【题型】解答题　【知识点】解析几何　【难度】medium
如图所示，已知开口方向向上、顶点在原点的抛物线上的纵坐标为 1 的点 $M$ 到焦点 $F$ 的距离为 2。

(1) 求抛物线的方程；

(2) 已知 $P$ 是直线 $l: y = 2x - 8$ 上的动点，$PA$，$PB$ 为抛物线的两条切线，$A$，$B$ 为切点。
① 求证：直线 $AB$ 过定点；
② 抛物线上是否存在定点 $C$ 使得以 $AB$ 为直径的圆过定点 $C$？若存在，求出点 $C$ 的坐标，若不存在，请说明理由。
【解答】
{【解】}

(1) 设抛物线方程为 $x^2 = 2py$，由抛物线定义知 $|MF| = 1 + \frac{p}{2} = 2$，$\therefore p = 2$，
$\therefore$ 抛物线的方程为 $x^2 = 4y$。

---

(2) ① 设 $P(x_0, 2x_0 - 8)$，由于切线斜率一定存在，
故设过点 $P$ 的切线 $y = k(x - x_0) + 2x_0 - 8$，
代入 $x^2 = 4y$ 中，得：$x^2 - 4kx + 4kx_0 - 32 = 0$，
$\Delta = 16(k^2 - kx_0 + 2x_0 - 8) = 0$，$\therefore k^2 - kx_0 + 2x_0 - 8 = 0$。

设 $PA$，$PB$ 的斜率分别为 $k_1$，$k_2$，
则
\[
\begin{cases}
k_1 + k_2 = x_0 \\
k_1k_2 = 2x_0 - 8
\end{cases}
\]
$\because y' = \frac{x}{2}$，$\therefore k_1 = \frac{x_1}{2}$，$k_2 = \frac{x_2}{2}$，
得
\[
\begin{cases}
x_1 + x_2 = 2x_0 \\
x_1x_2 = 8x_0 - 32
\end{cases}
\]
$\therefore y_1 + y_2 = \frac{x_1^2 + x_2^2}{4} = \frac{(x_1 + x_2)^2 - 2x_1x_2}{4} = x_0^2 - 4x_0 + 16$，
$\therefore AB$ 的中点为 $\left(x_0, \frac{1}{2}x_0^2 - 2x_0 + 8\right)$。

又 $k_{AB} = \frac{y_1 - y_2}{x_1 - x_2} = \frac{x_1 + x_2}{4} = \frac{x_0}{2}$，$\therefore$ 直线 $AB$ 的方程：$y - \frac{1}{2}x_0^2 + 2x_0 - 8 = \frac{x_0}{2}(x - x_0)$，
即：$x_0(x - 4) = 2(y - 8)$，$\therefore AB$ 过定点 $(4,8)$。

---

② 设 $C\left(t, \frac{t^2}{4}\right)$，则 $k_{CA} = \frac{\frac{x_1^2}{4} - \frac{t^2}{4}}{x_1 - t} = \frac{x_1 + t}{4}$，同理：$k_{CB} = \frac{x_2 + t}{4}$。

\[
\frac{(x_1 + t)}{4} \cdot \frac{(x_2 + t)}{4} = -1, \quad \therefore x_1x_2 + t(x_1 + x_2) + t^2 + 16 = 0.
\]

把 $AB: x_0x = 2(2x_0 - 8 + y)$ 代入 $x^2 = 4y$ 中得：$x^2 - 2x_0x + 8x_0 - 32 = 0$，
所以由
\[
\begin{cases}
x_1 + x_2 = 2x_0 \\
x_1x_2 = 8x_0 - 32
\end{cases}
\]
$\therefore 8x_0 - 32 + 2tx_0 + t^2 + 16 = 0$，
$2x_0(t + 4) + t^2 - 16 = 0$，解得 $t = -4$。

$\therefore$ 存在定点 $C(-4,4)$，使得以 $AB$ 为直径的圆恰过点 $C$。

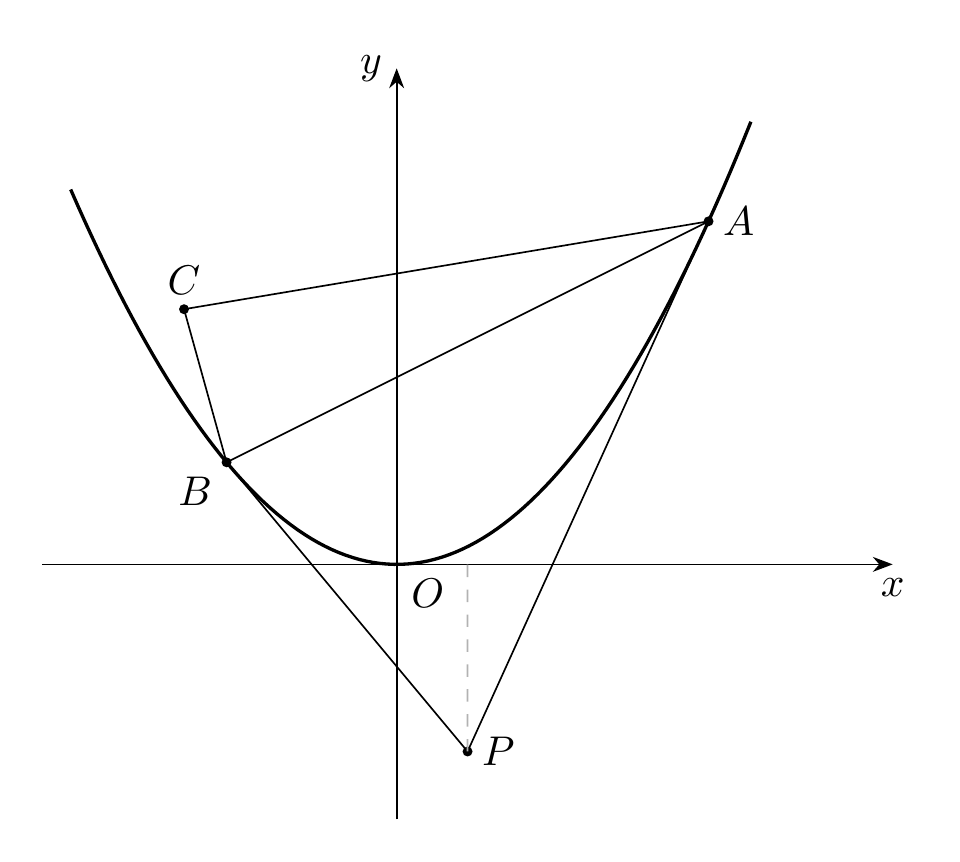